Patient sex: F
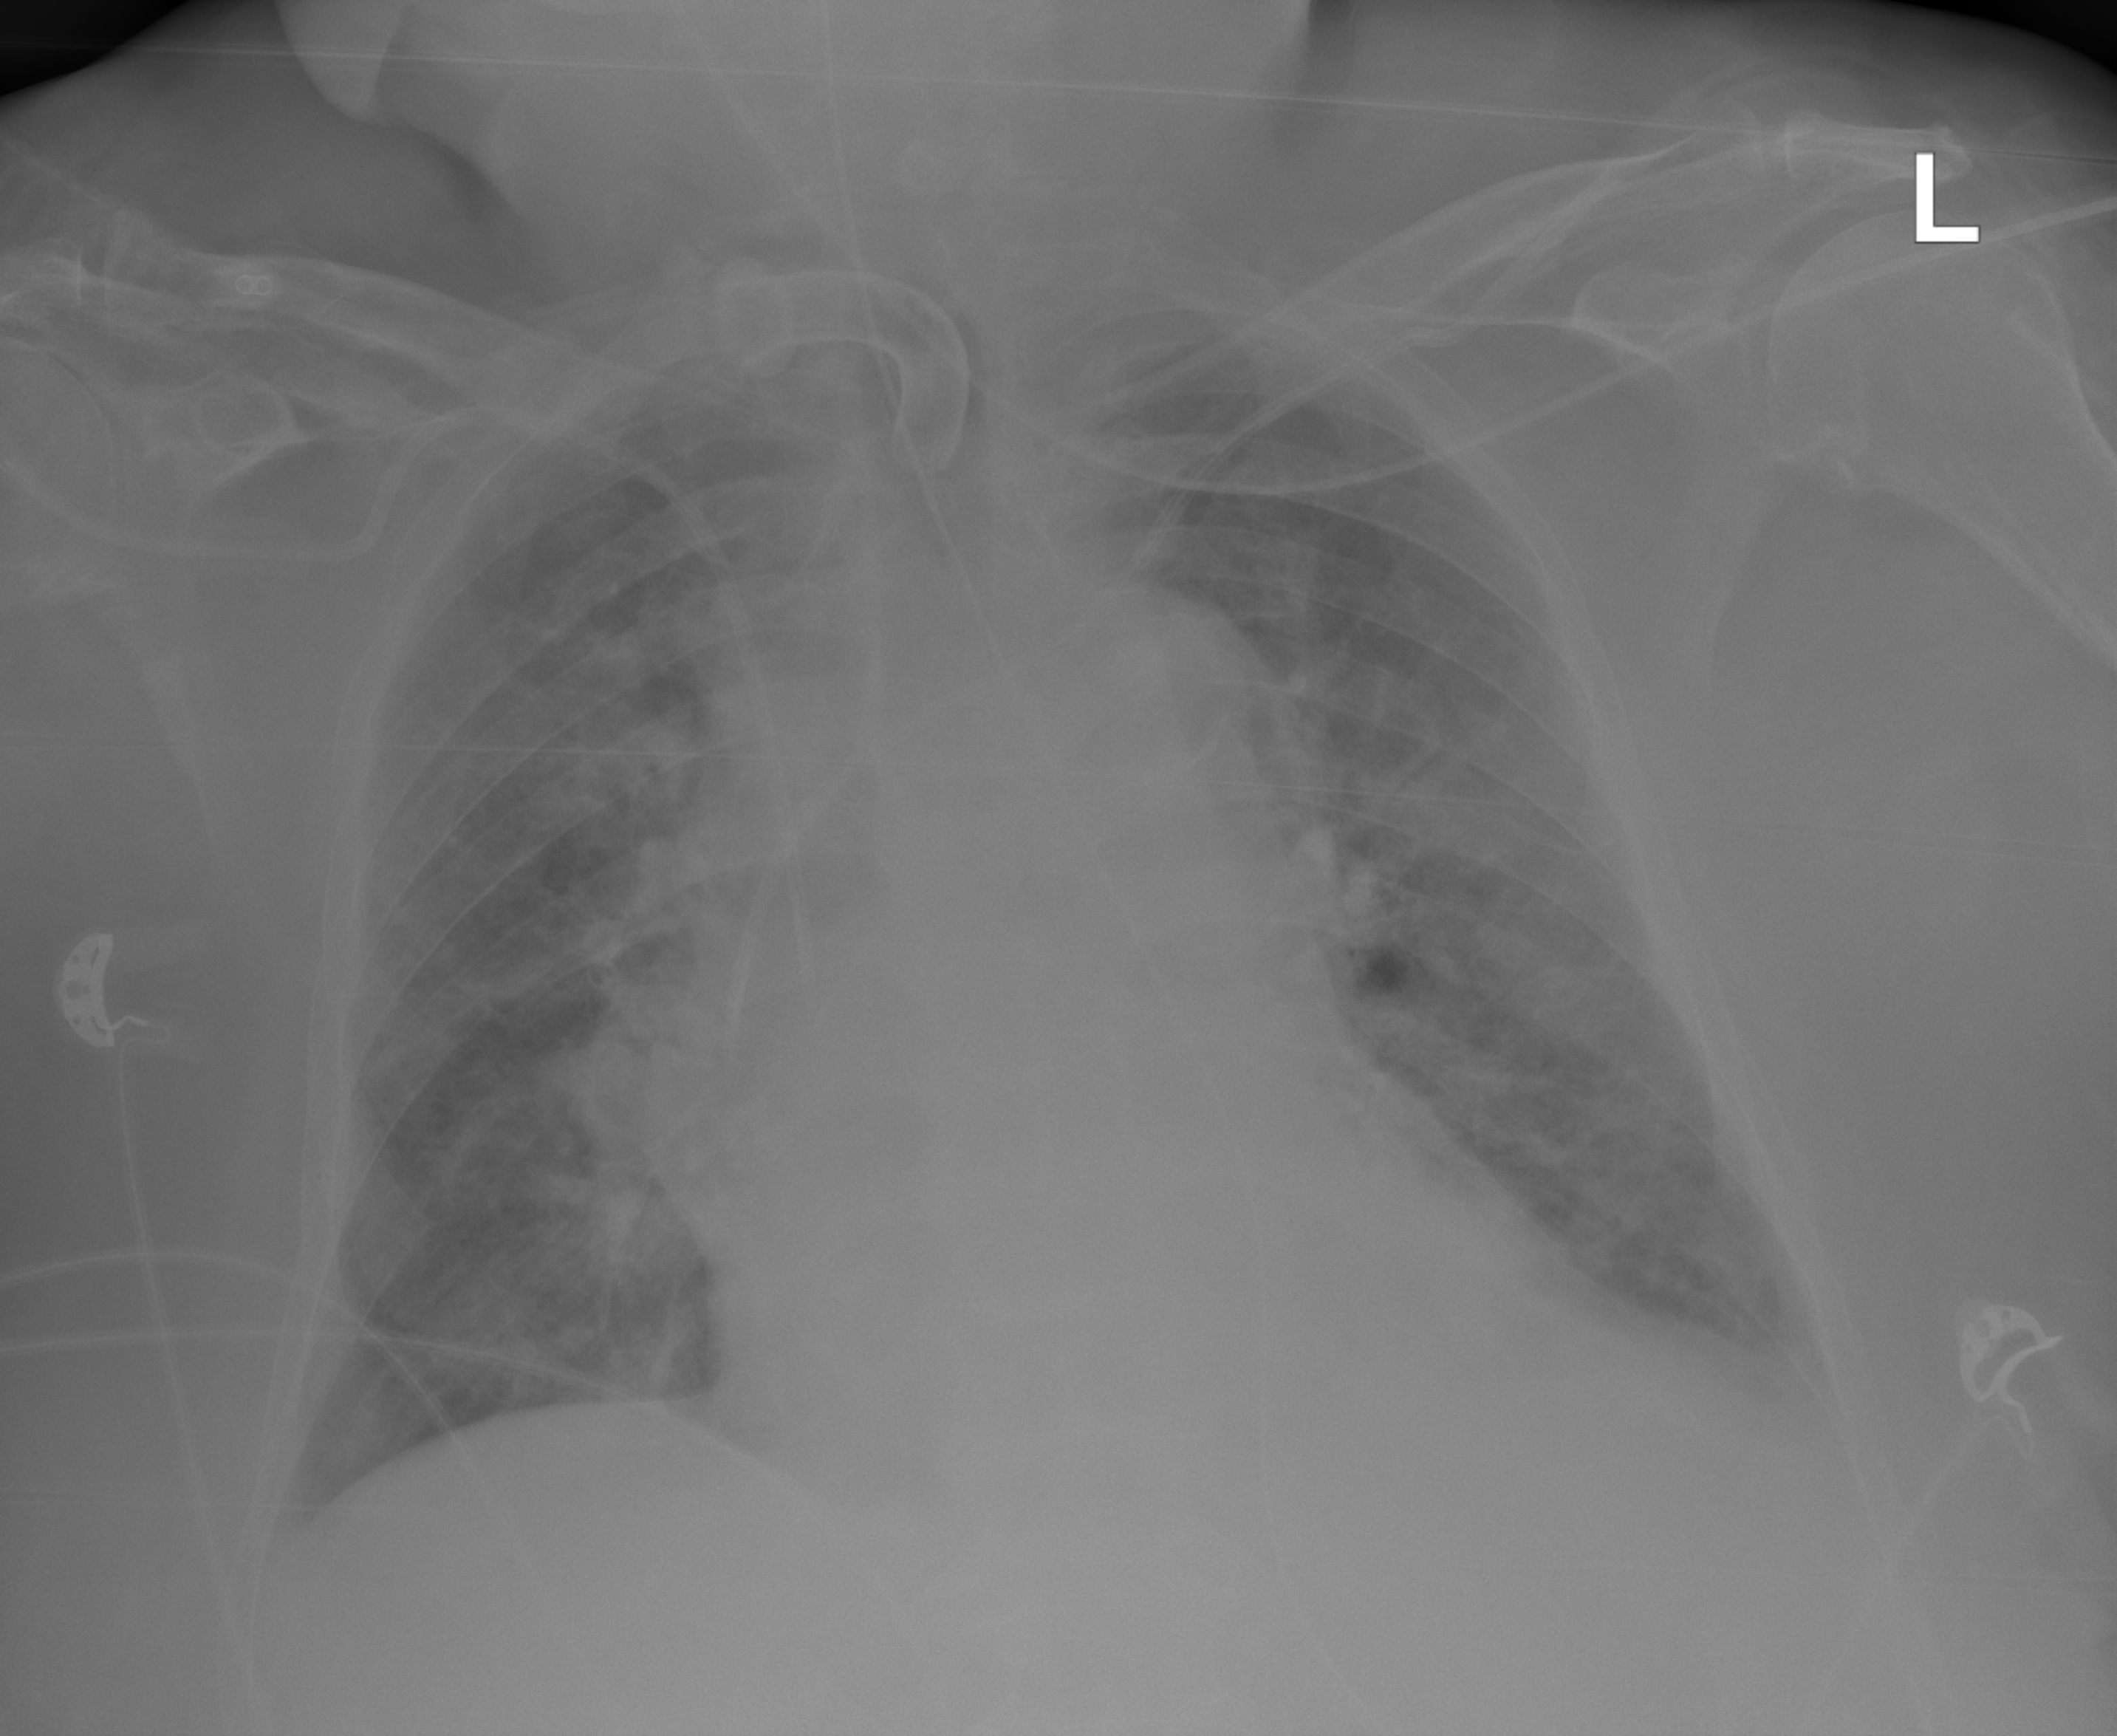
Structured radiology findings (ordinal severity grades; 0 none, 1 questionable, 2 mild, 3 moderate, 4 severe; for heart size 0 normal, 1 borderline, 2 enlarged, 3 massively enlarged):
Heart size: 2
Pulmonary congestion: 3
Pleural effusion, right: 2
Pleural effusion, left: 2
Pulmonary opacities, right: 2
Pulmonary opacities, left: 2
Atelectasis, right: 2
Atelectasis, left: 0